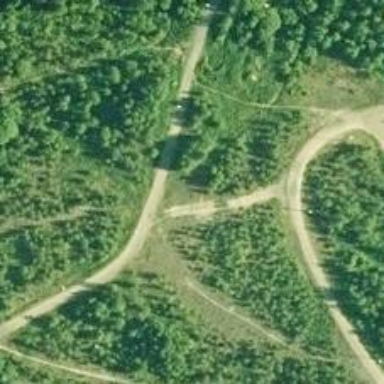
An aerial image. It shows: Advanced nordic footway track groomed for classic and skating styles.